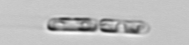
Label: Dactyliosolen_fragilissimus